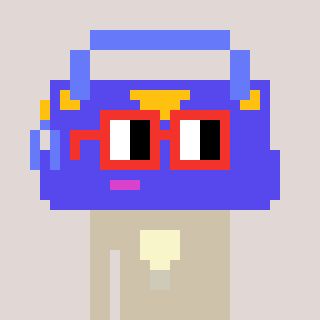
a pixel art character with square red glasses, a bag-shaped head and a bege-colored body on a warm background